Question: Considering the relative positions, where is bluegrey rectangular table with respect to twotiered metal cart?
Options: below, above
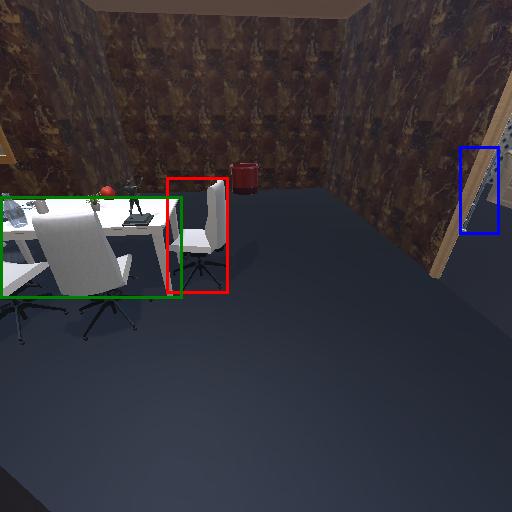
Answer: below